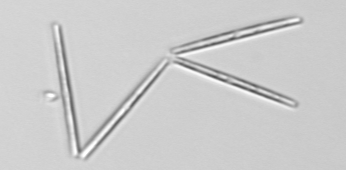
Label: Thalassionema